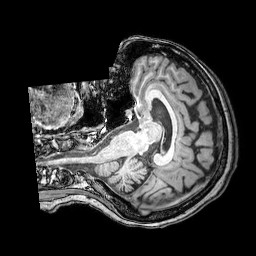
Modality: T1w
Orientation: axial
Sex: female
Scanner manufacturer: philips
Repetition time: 0.008061 s
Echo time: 0.00369 s